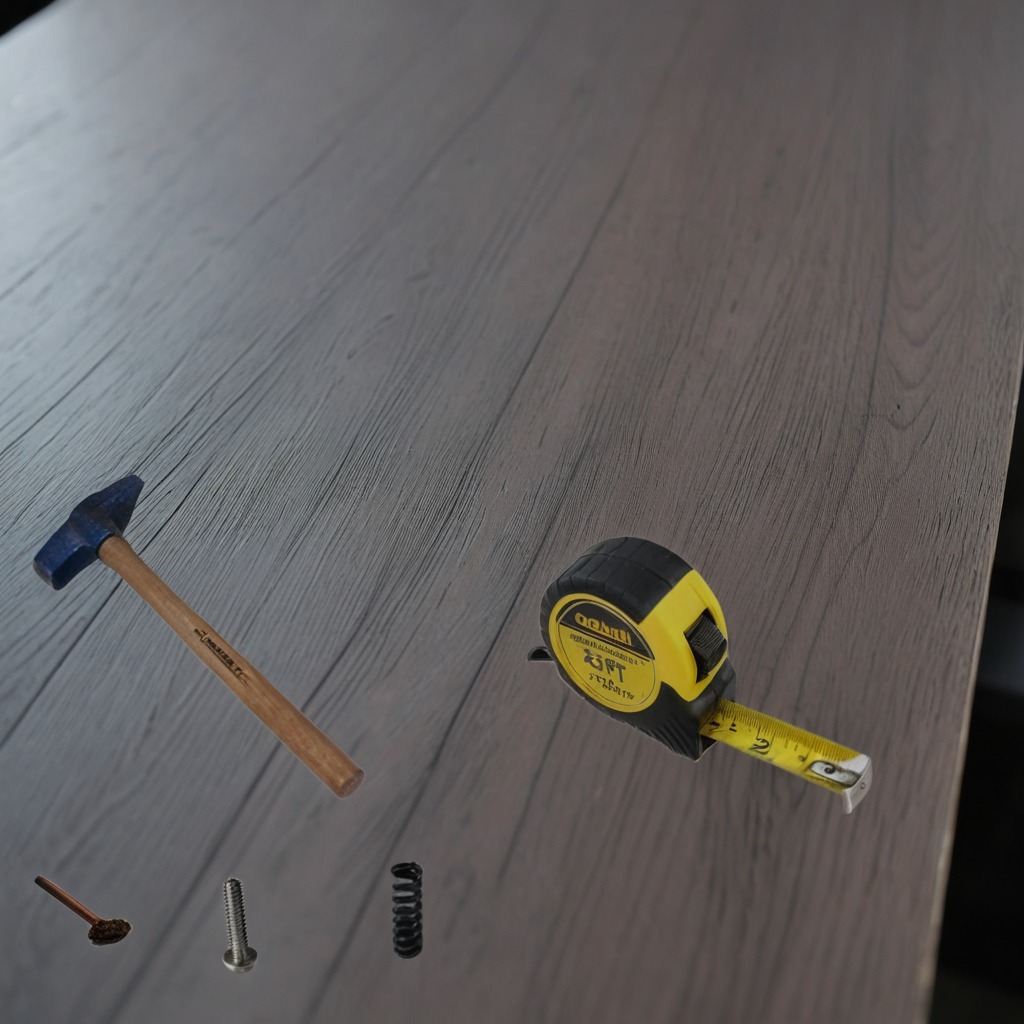
A measuring tape, a metal machine screw, a hammer, an iron nail, and a coiled metal spring are lying on a table.